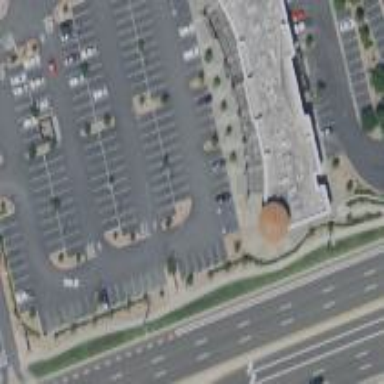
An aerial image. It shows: Parking area.